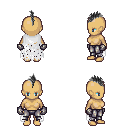
a pixel art fantasy rpg character, female body template, human, tanned skin, white tattered cape, metal pants, gray mohawk hairstyle, metal gloves, four views (front, back, left, right), 2x2 character sprite sheet, small pixel art, hard edges, no anti-aliasing